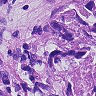
Metastatic tissue present: yes